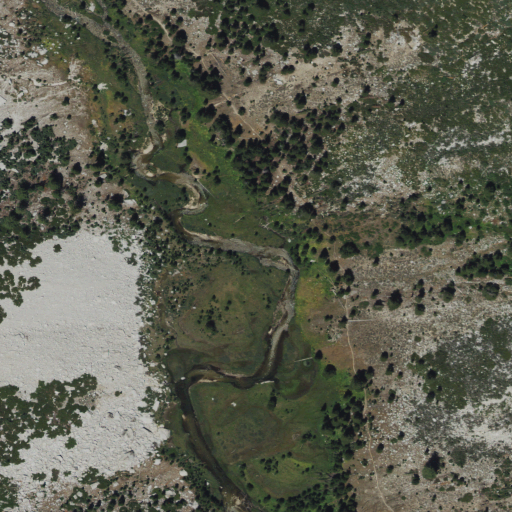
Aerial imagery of plain(s) in California named Little Pete Meadow containing shrub, evergreen forest, woody wetlands, herbaceous wetlands, and barren land